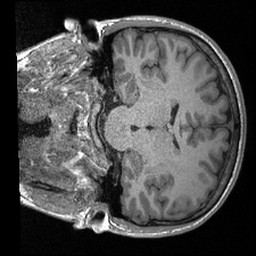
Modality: T1w
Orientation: coronal
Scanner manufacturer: siemens
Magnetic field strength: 3 T
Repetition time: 2.4 s
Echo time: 0.00213 s